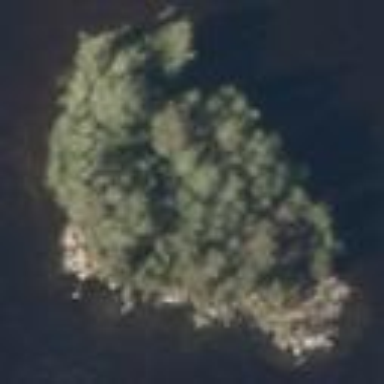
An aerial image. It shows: Image showing island.